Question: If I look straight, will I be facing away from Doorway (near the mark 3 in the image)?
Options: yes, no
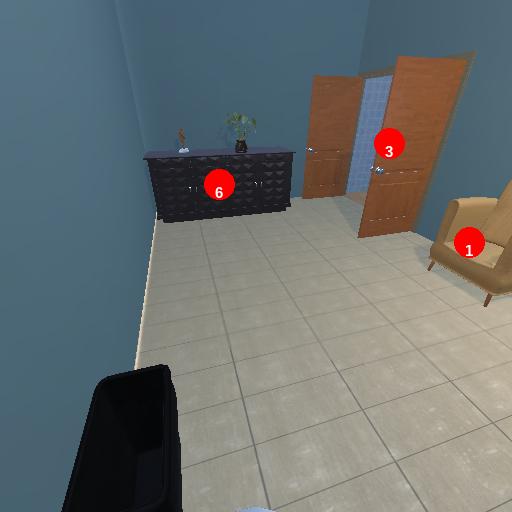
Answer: yes